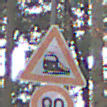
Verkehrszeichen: Bahnuebergang
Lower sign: Geschwindigkeit90
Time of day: Midday
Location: Outdoor (Nature)
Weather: Overcast
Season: NotSpecified
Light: Natural